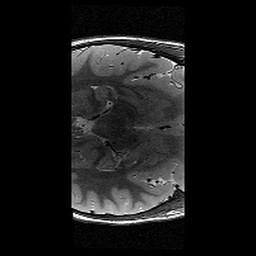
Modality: T2w
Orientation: axial
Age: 11
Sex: female
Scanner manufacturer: siemens
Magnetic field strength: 3 T
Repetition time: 9.23 s
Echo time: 0.067 s